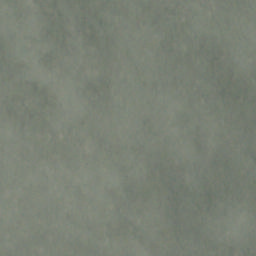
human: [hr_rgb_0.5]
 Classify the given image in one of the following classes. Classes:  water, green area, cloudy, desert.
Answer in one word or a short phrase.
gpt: cloudy